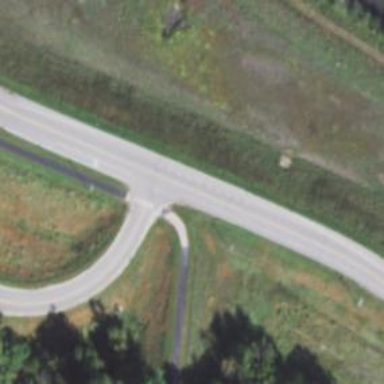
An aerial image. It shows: Marked crossing with zebra road markings.